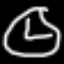
Label: clock